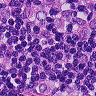
Metastatic tissue present: yes